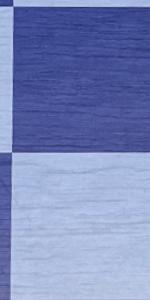
Label: Empty